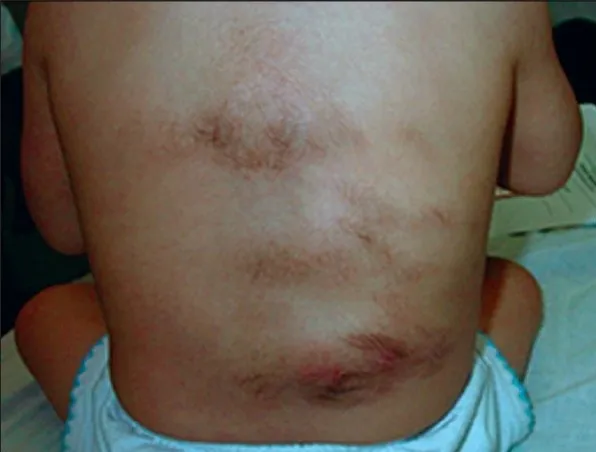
MSMH lesions on the back.
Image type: medical_photograph (skin_photograph)